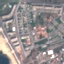
Land use / land cover: Residential